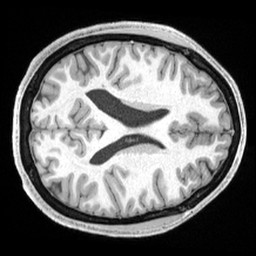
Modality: T1w
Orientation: axial